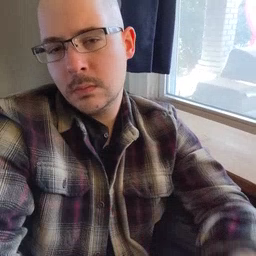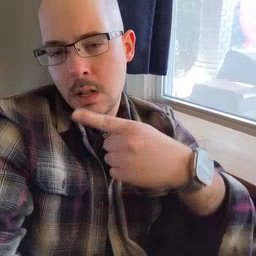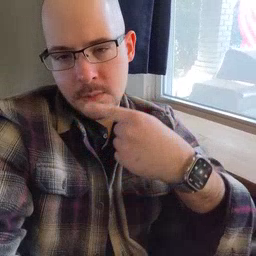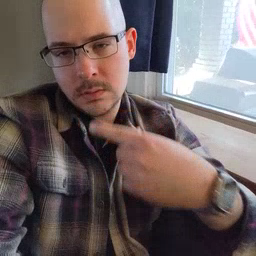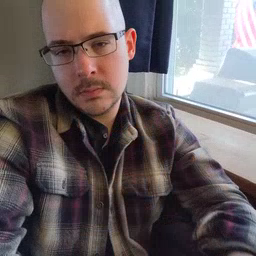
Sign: lips